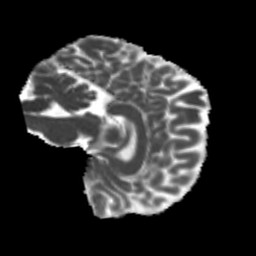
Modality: MD
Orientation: sagittal
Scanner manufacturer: siemens
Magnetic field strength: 3 T
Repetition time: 4 s
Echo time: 0.0594 s